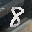
Label: 8